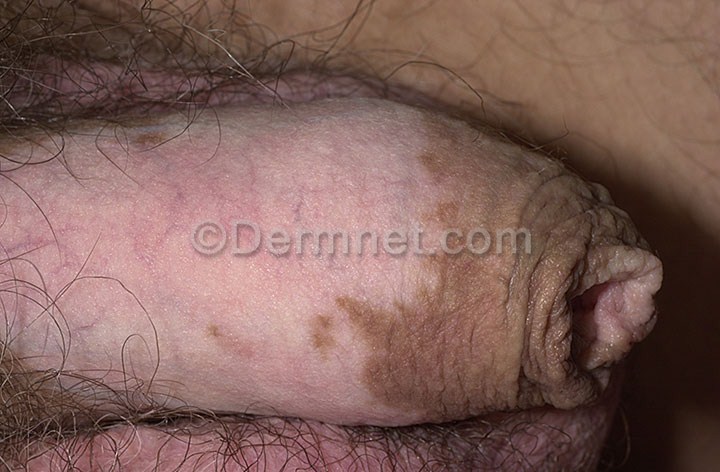
Disease: Light Diseases and Disorders of Pigmentation